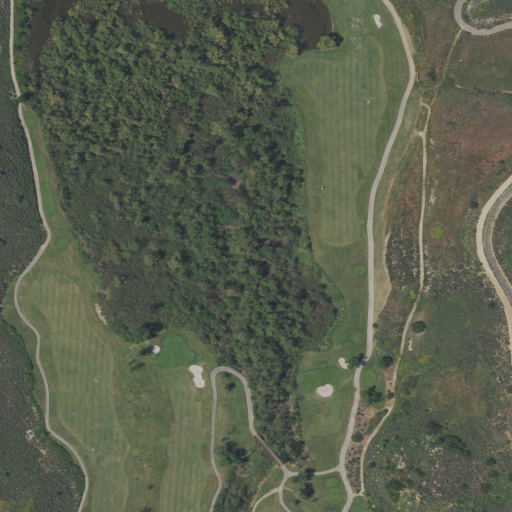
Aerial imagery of valley in California named Shady Canyon containing grassland, herbaceous wetlands, open development, woody wetlands, shrub, low intensity development, open water, and medium intensity development